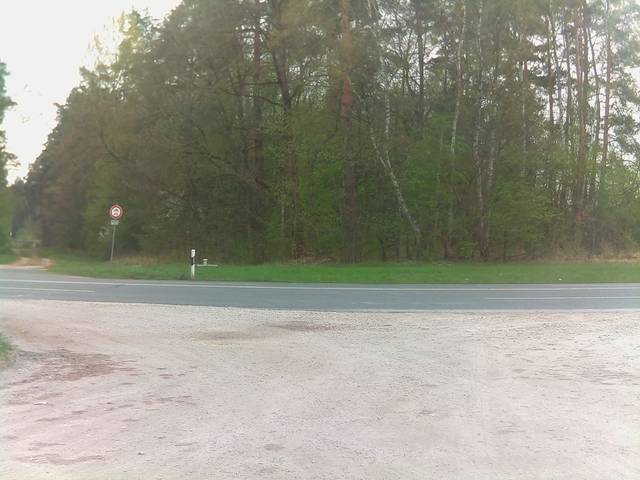
Region: Germany
Coordinates: 49.423, 11.155